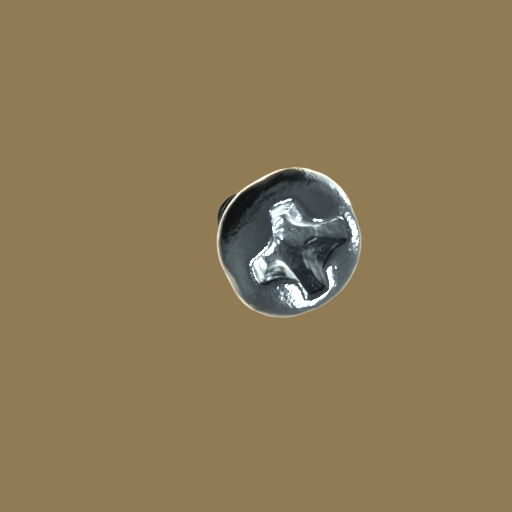
Label: screw